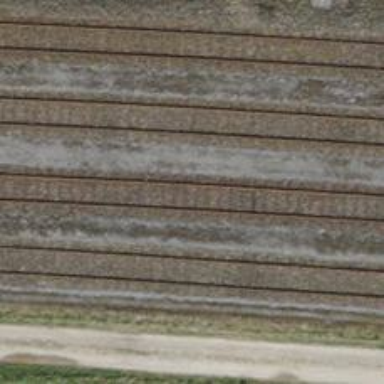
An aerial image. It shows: Railway yard.